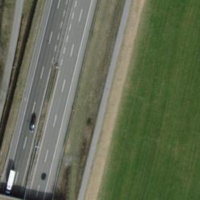
EUNIS habitat code: 57
Species observed at this site:
Linaria vulgaris